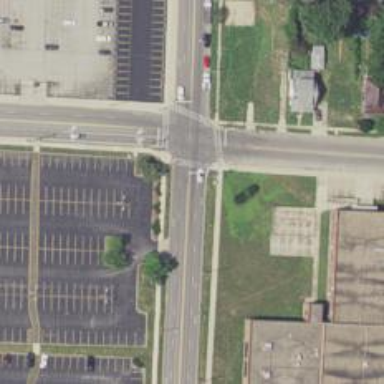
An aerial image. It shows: Solid stop line on the road.